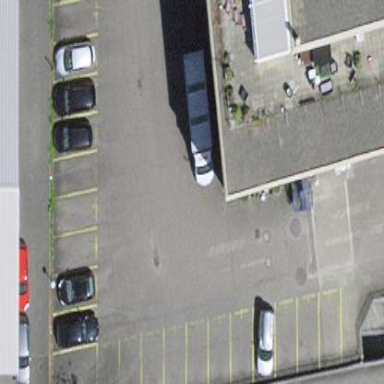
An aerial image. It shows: Street-side parking area.